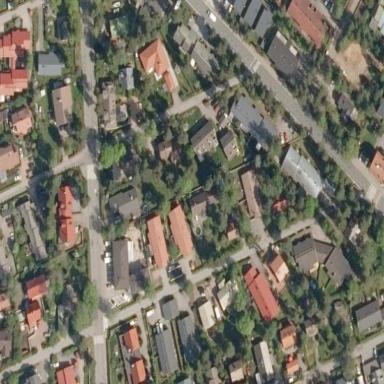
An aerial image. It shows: Residential area.